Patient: sex F, age 68
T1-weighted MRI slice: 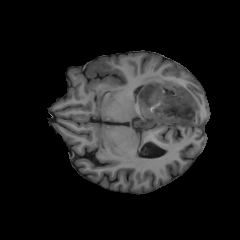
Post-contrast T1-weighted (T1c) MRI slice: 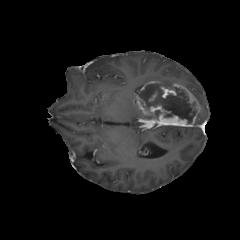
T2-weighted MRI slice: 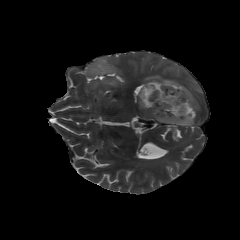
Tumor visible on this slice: yes
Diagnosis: Glioblastoma, IDH-wildtype
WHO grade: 4